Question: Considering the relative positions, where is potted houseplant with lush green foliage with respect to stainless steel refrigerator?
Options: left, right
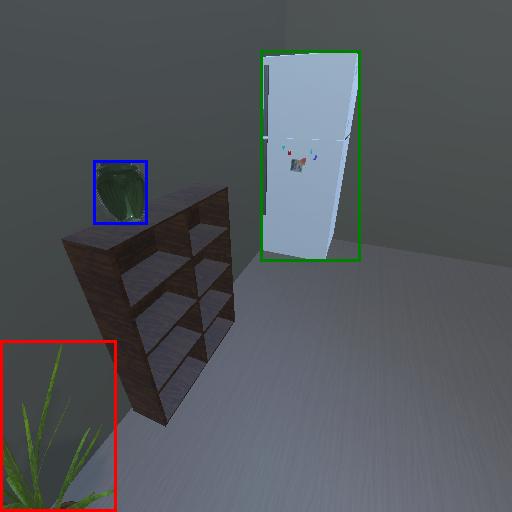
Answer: left